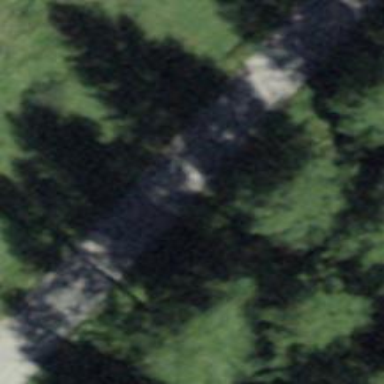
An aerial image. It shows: Gravel track with grade2 quality.